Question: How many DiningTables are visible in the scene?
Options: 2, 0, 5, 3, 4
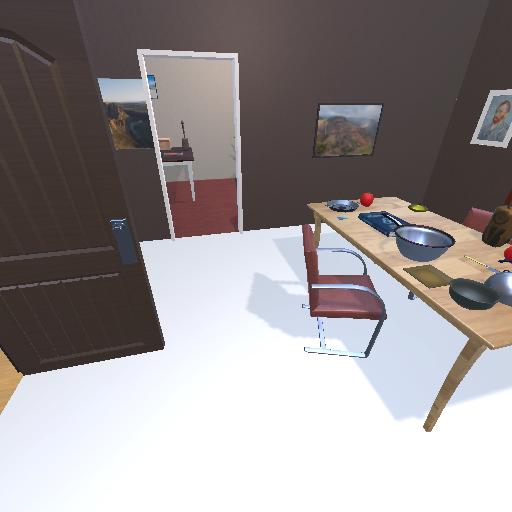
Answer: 2